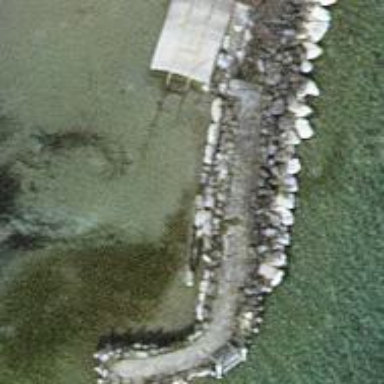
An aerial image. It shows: Breakwater structure.